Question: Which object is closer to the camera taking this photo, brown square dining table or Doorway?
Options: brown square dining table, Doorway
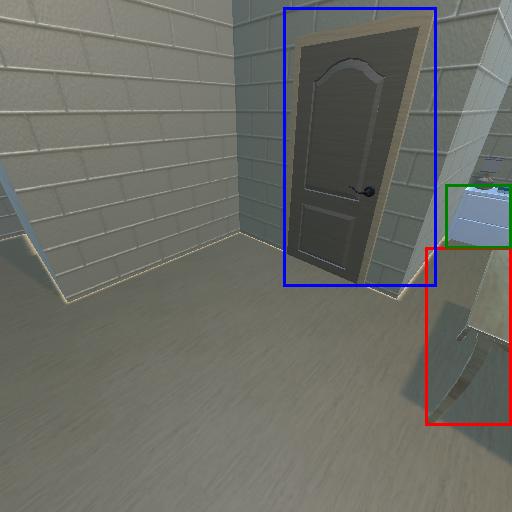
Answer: brown square dining table